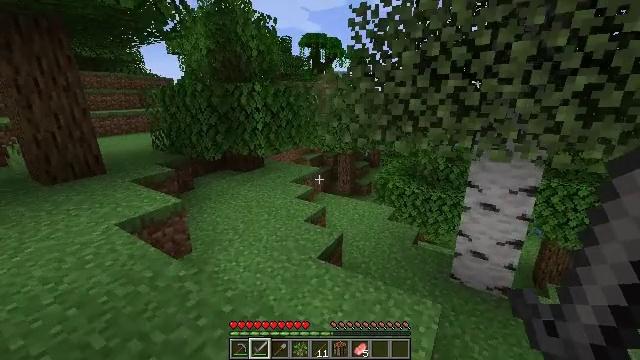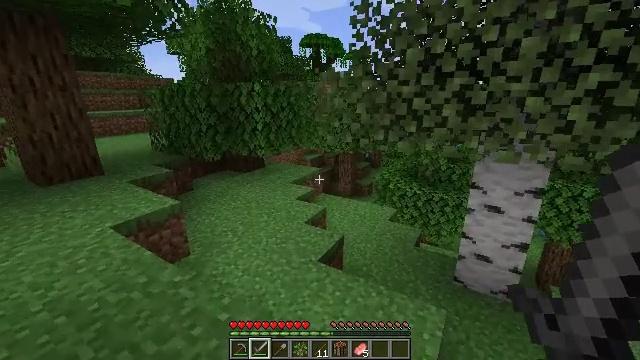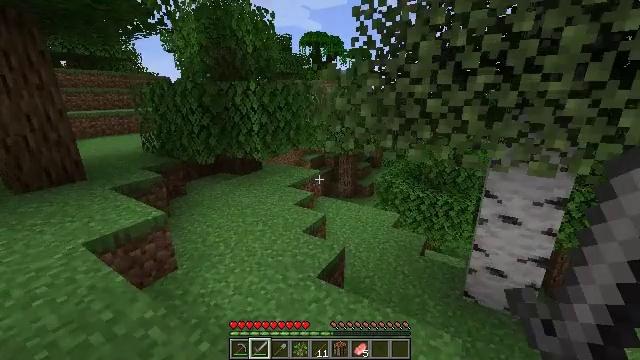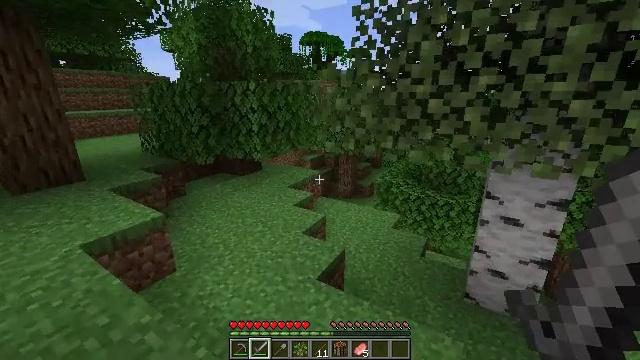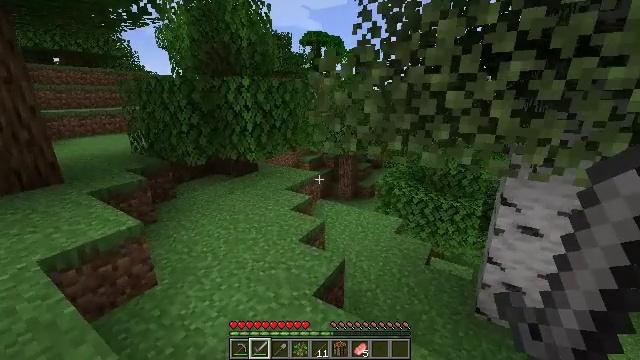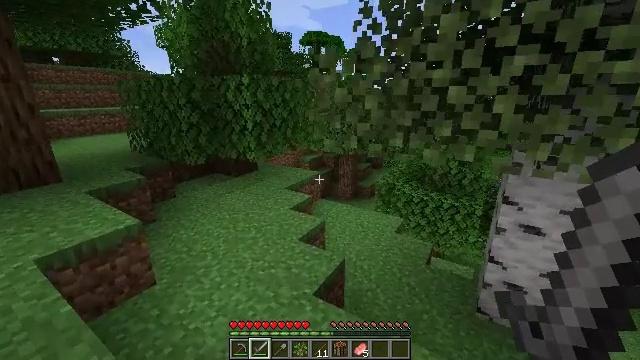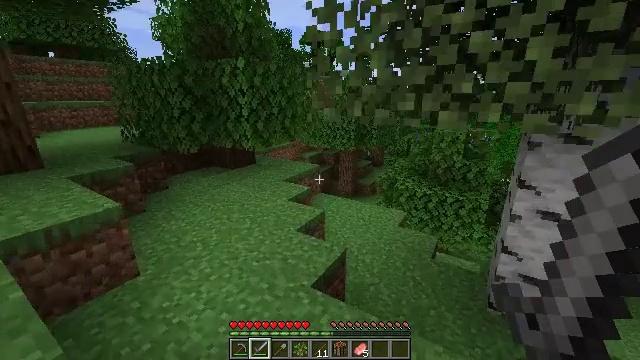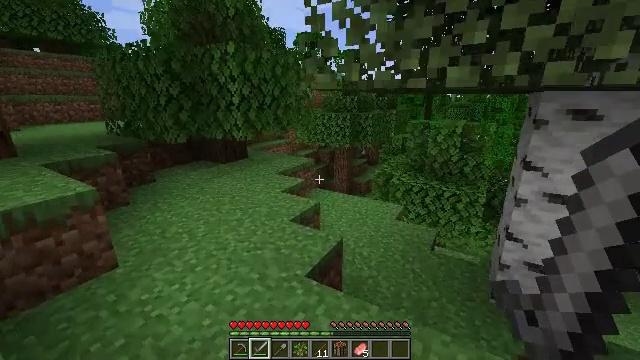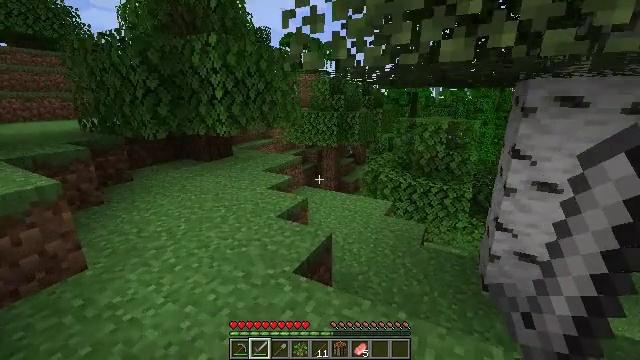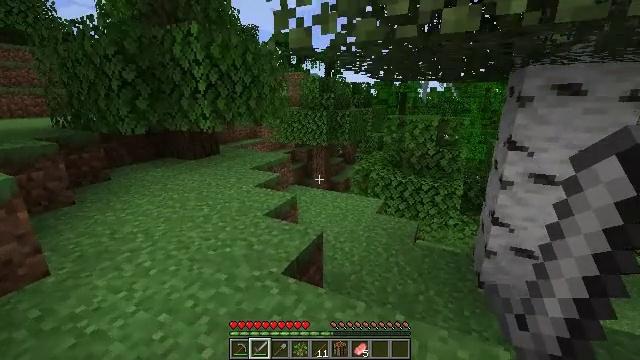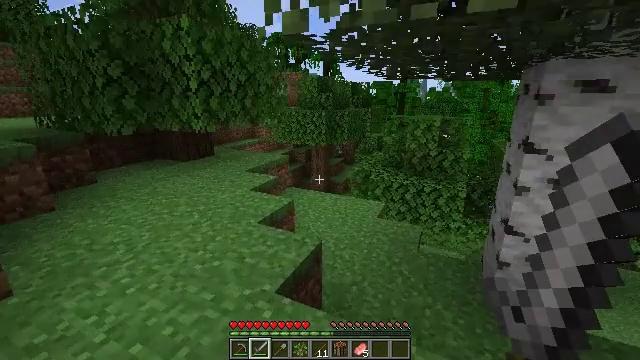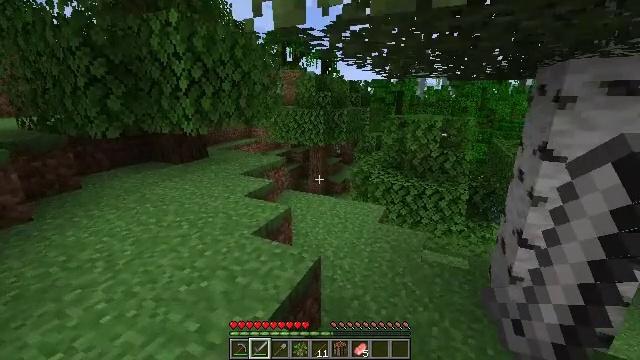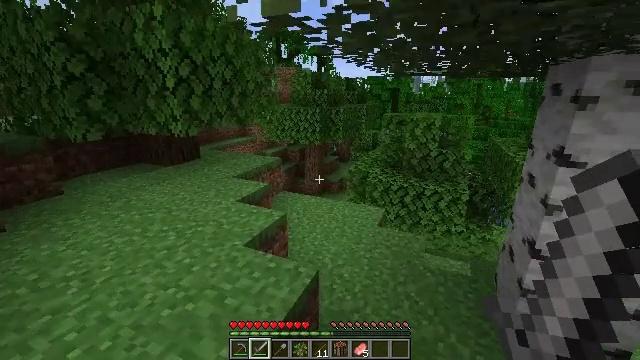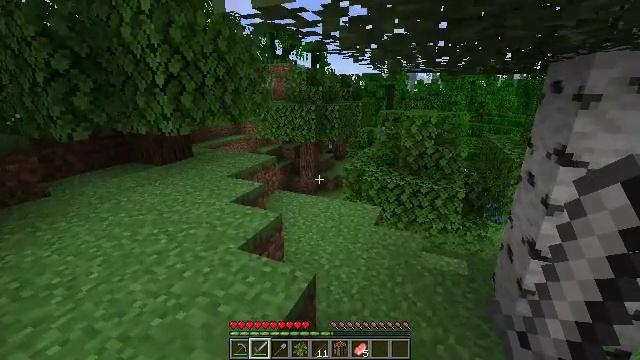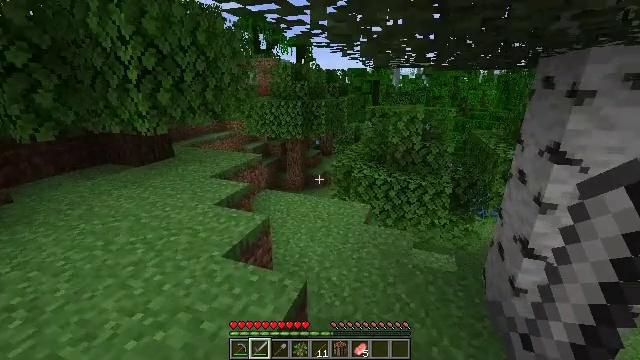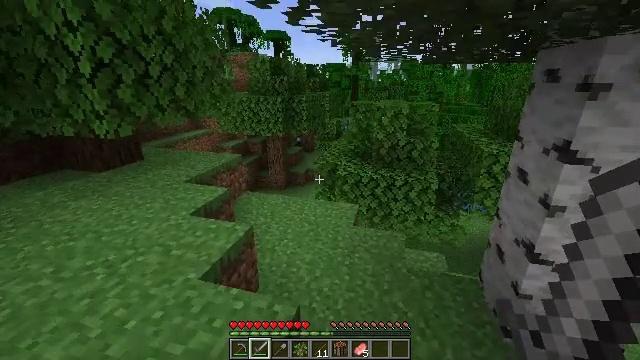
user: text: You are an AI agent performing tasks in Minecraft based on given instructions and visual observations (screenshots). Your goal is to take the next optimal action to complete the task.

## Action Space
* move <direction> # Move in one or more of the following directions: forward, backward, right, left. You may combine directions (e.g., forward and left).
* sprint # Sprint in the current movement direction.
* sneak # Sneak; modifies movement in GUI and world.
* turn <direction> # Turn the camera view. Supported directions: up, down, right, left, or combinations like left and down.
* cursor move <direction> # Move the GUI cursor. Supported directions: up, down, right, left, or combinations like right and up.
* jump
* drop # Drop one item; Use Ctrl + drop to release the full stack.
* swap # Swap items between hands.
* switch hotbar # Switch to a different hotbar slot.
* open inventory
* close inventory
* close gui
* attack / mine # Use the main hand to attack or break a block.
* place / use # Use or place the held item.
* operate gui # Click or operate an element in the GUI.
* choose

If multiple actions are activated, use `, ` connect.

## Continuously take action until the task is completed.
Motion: motion action
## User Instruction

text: Collect bamboo for crafting.
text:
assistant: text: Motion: move forward
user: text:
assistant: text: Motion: move forward
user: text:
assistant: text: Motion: move forward
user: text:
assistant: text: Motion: move forward
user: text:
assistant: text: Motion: move forward
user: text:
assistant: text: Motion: move forward
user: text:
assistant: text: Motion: move forward, turn right
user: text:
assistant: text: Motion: move forward, turn right
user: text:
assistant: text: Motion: move forward, turn right
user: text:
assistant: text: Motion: move forward
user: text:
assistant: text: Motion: move forward
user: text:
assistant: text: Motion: move forward
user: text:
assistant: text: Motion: move forward, turn right
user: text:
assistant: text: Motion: move forward, turn right
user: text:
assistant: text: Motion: move forward and move left, turn right and down
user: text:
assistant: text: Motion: move forward and move left, turn right
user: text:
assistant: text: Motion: move forward and move left, turn right
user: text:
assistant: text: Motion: move forward and move left, turn right
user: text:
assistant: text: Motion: move forward and move left, turn right
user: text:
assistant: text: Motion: move forward and move left, turn right
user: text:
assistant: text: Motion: move forward and move left
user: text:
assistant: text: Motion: move forward and move left
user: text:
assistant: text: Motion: move forward and move left
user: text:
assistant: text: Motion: move forward and move left
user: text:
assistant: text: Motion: move forward and move left
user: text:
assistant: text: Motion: move forward and move left
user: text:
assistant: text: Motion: move forward
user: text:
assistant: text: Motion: move forward
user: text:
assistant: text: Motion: move forward
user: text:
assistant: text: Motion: move forward